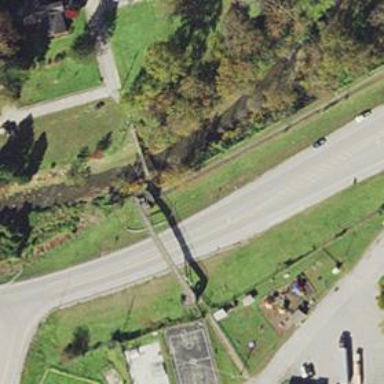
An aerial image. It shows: Bridge.